Interaction volume radius: 10 \u00c5
Interaction volume height: 15 \u00c5
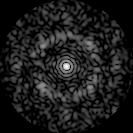
Disorder parameter: 0.7236